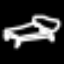
Label: bed